Question: Context: Sitecore (7.1) website serving 25 locales, media served from CDN's (1 one from world wide, 1 provider only for china region)
On exiting china locale, two weeks ago, [website.com.cn - somehow similar domain] redirects to [website.com/cn - sitecore] so now website.com.cn = website.com/cn.
Issue has been signaled by monitoring tools for high average response time, I might add huge response time. The issue spotted by hosting engineers was the CDN response headers incorrect directive "cache-control: private". This instructs the CDN service to load content from the original CD servers for all web requests.
I'm not going in to details, nothing unusual in IIS logs, processor or memory on CD servers are in standard parameters all this time.
Spending more time into how response headers should be set up cacheable for browser clients or CDN, the best set up for media response cacheability is "cache-control: public" to fix the weird long response for new locale and set up the option in correct way.
Easy change in web config:
'''
<setting name="MediaResponse.Cacheability" value="public" />
<setting name="MediaResponse.CacheExtensions" value="" />
<setting name="MediaResponse.MaxAge" value="7.00:00:00" />
<setting name="MediaResponse.SlidingExpiration" value="" />
'''
The problem spotted:

If 'MediaResponse.Cacheability' value is 'true', 'no-cache' directive gets by default value 'Set-Cookie'.
Question 1: This can mess around website security? if User1 access image via some page, logs in in website, cookies implementation. User2 access same image and 'Cache-Control:public, no-cache="Set-Cookie"' is it possible to receive cookies modified by User1? or I read to much between words?
<URL>
<URL>.
Quiestion 2: How to set up correct Sitecore media response headers to get optimum performance by CDN?
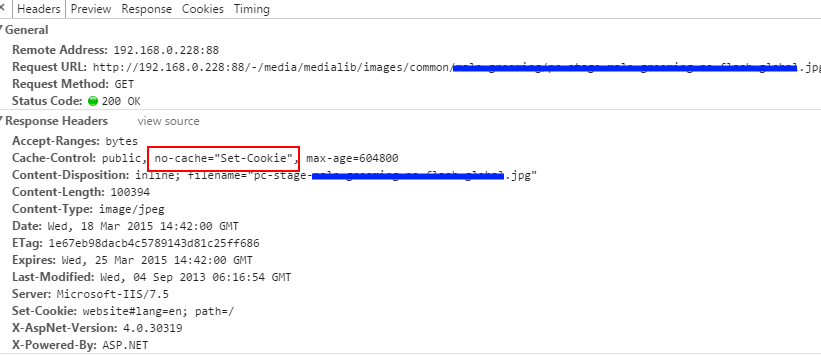
Answer: Asking CDN engineers about this, I did not got straight answer about, but they ensure me nothing can go wrong. My assumption were correct, cookies are stored on intermediate proxy (CDN) if 'cache="Set-Cookie"' on response header.
Setting up cookies (dummy ones, not to mention login, tracking...) on media items is pure aberration so..